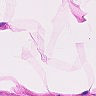
Metastatic tissue present: no